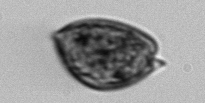
Label: Prorocentrum_micans